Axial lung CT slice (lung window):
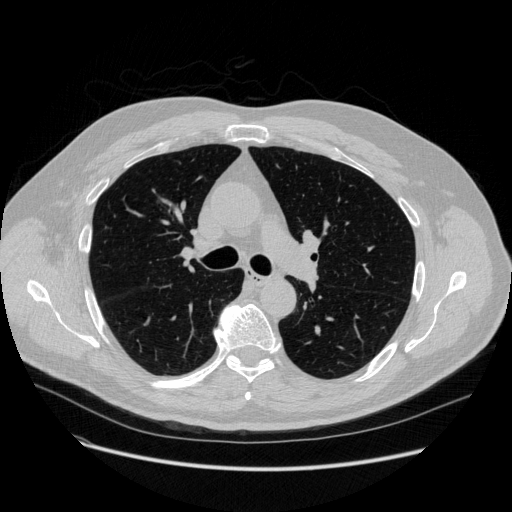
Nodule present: no